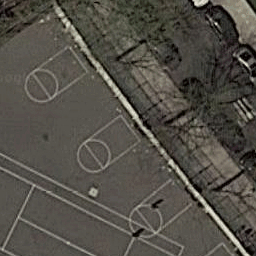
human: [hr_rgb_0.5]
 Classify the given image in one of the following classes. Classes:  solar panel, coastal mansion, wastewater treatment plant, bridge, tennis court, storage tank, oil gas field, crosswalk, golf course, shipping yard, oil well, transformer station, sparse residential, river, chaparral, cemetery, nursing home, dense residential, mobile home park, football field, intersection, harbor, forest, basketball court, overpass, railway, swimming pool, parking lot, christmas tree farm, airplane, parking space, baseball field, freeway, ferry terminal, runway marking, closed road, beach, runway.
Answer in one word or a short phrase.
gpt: basketball court